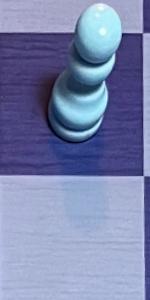
Label: Empty